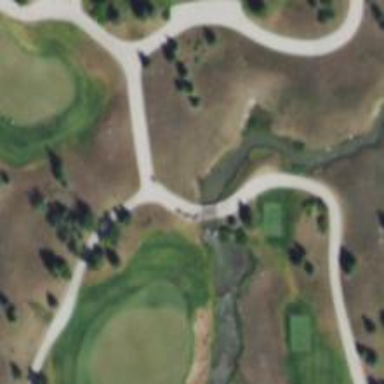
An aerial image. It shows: Path that is bridge and is designated for Nordic skiing. The path is also used as cart path for golfing. It is groomed for both classic and skating techniques.